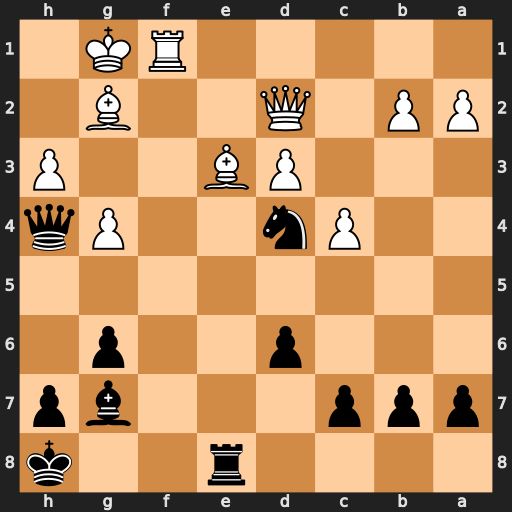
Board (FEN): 4r2k/ppp3bp/3p2p1/8/2Pn2Pq/3PB2P/PP1Q2B1/5RK1
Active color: b
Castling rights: -
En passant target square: -
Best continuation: Qg3 Bf4 Nf3+ Rxf3 Re1+ Qxe1 Qxe1+